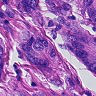
Metastatic tissue present: yes